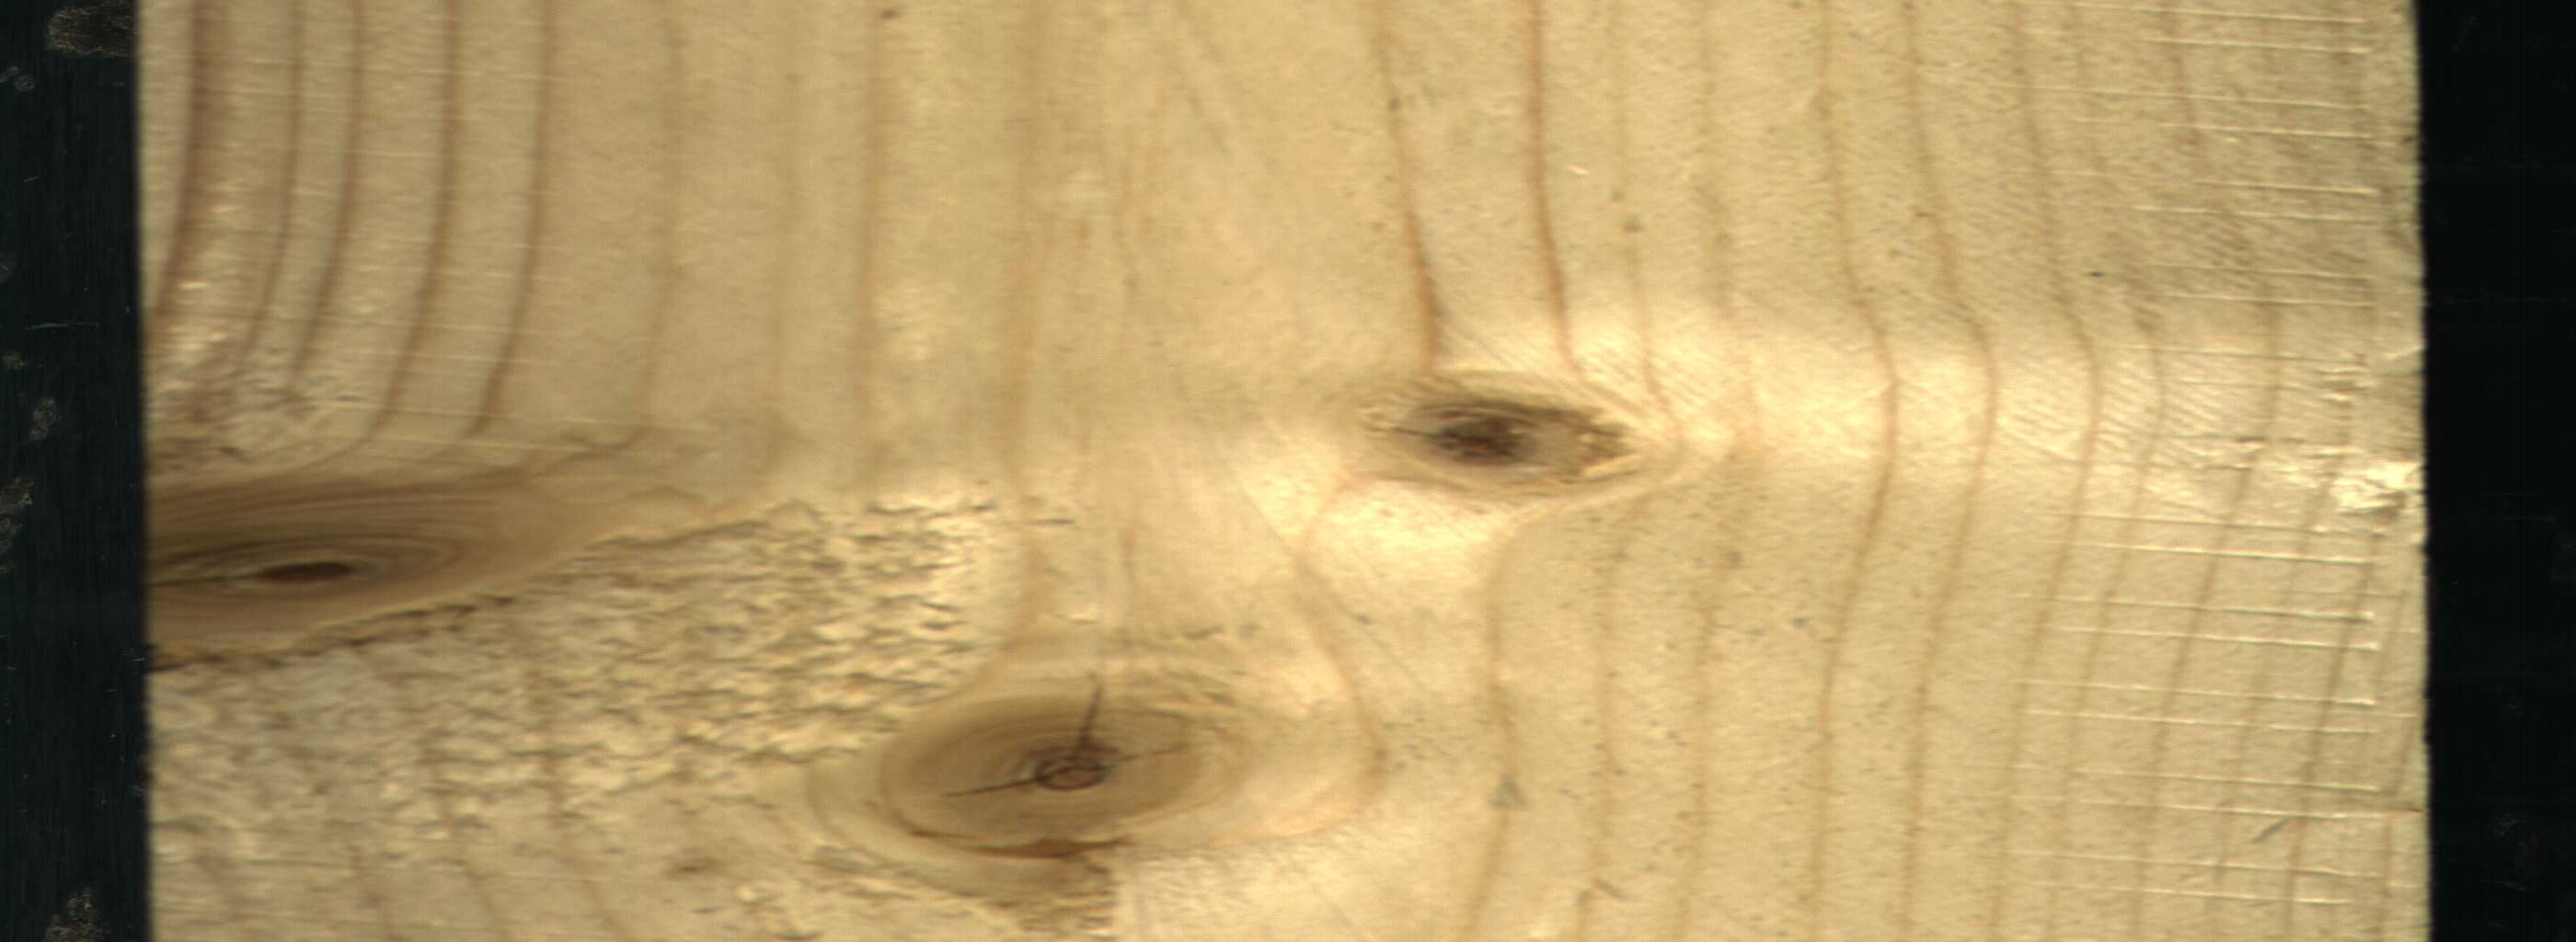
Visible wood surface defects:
knot_with_crack
Live_Knot
Live_Knot